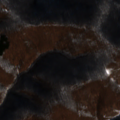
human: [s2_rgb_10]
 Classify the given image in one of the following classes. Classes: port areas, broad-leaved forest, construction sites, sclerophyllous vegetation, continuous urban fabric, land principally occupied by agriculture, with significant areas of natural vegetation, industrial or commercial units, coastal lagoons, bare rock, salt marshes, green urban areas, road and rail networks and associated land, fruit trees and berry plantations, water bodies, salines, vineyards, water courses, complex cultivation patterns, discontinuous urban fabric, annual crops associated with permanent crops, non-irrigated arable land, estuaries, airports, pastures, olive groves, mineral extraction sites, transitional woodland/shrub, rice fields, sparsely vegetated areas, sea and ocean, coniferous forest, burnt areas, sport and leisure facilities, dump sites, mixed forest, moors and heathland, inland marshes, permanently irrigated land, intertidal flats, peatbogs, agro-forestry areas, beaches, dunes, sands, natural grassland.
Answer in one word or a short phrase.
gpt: broad-leaved forest